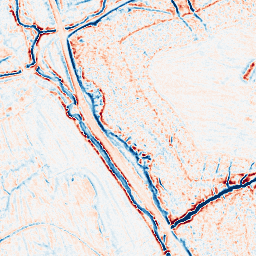
Category: edge_preserving
Decomposition family: bilateral
Decomposition parameters: d: 9
sigma_color: 150
sigma_space: 100
Upsampling method: bicubic
Upsampling parameters: scale: 2
Upsampling scale: 2